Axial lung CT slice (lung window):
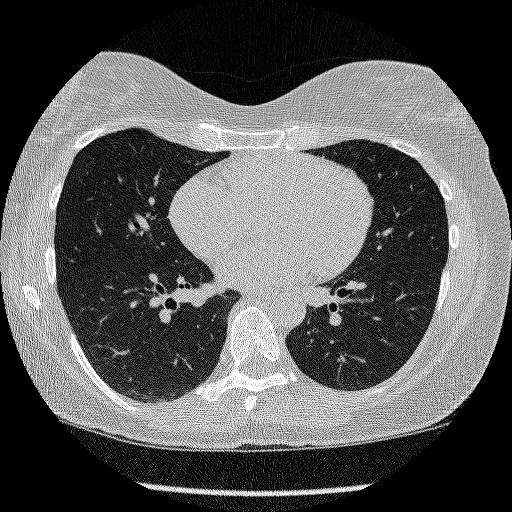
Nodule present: no